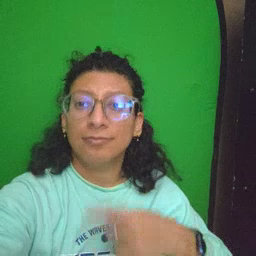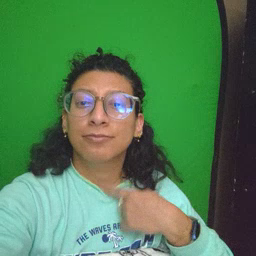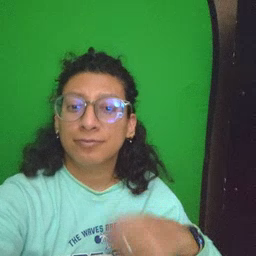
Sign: thirsty